Question: I'm trying to make a custom tabgroup in appcelerator in which one (or two) of the tabs is bigger than the rest. I have attached an image of what I'm trying to pull off.
I am able to make a custom tabgroup, but it refreshes each time I change a tab, and I want my tabs to behave like a native tabgroup. Any help would be much appreciated

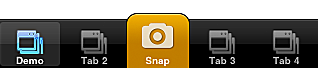
Answer: I figured out this issue. For anyone that has this same issue in the future this should help: The tabgroup is its own view. If you want to add overlays to it, make a new view, and add it to the tabgroup, NOT to the window itself.